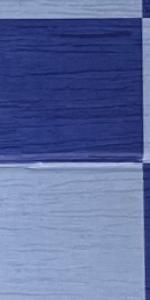
Label: Empty